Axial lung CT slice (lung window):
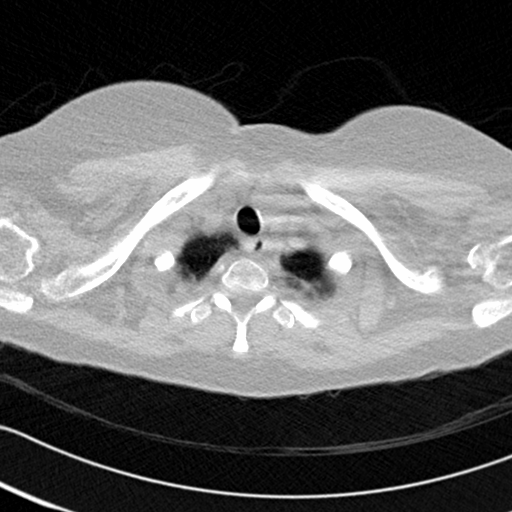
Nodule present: no